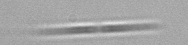
Label: Pseudo-nitzschia